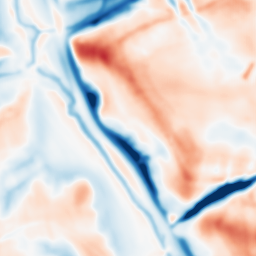
Category: multiscale
Decomposition family: dog_multiscale
Decomposition parameters: sigma_ratio: 1.6
n_scales: 4
base_sigma: 2
Upsampling method: fft_zeropad
Upsampling parameters: scale: 8
Upsampling scale: 8